Question: I've got this little notifications JPanel: The idea being you can scroll through the notifications, each notification has its own white box.

The green border is the JPanel wrapped in a JScrollPane, the orange border boxes are JTextAreas wrapped in JScrollPanes. I'm trying to loop through the code below and create each box the right size, but the boxes are expanding like in the image even with a horizontal glue (I'm using boxLayout on the JPanel (green box)).
The code:
'''
for (int i = 1; i <= notifications.size(); i++)
{
ArrayList s = notifications.get(i); // Gets the text data
Dashboard.notificationsArea.add(new JScrollPane(new JTextArea((s.get(1).toString() + "
" + s.get(0).toString())))); // Creates the white boxes
Dashboard.notificationsArea.add(Box.createVerticalStrut(5));
s.clear();
}
Dashboard.notificationsArea.add(Box.createVerticalGlue()); // Adds glue to fill up space (not working?)
for (int ii = 0; ii < Dashboard.notificationsArea.getComponents().length; ii++)
{
if (Dashboard.notificationsArea.getComponent(ii) instanceof JScrollPane)
{ // Style white box
((JScrollPane)Dashboard.notificationsArea.getComponent(ii)).setBorder(BorderFactory.createMatteBorder(1, 1, 1, 1, Settings.SITE_ORANGE));
((JTextArea) ((JScrollPane)Dashboard.notificationsArea.getComponent(ii)).getViewport().getView()).setLineWrap(true);
((JTextArea) ((JScrollPane)Dashboard.notificationsArea.getComponent(ii)).getViewport().getView()).setEditable(false);
((JTextArea) ((JScrollPane)Dashboard.notificationsArea.getComponent(ii)).getViewport().getView()).setWrapStyleWord(true);
}
}
Dashboard.notificationsArea.revalidate();
}
'''
How can I make the white boxes snap to the correct size?
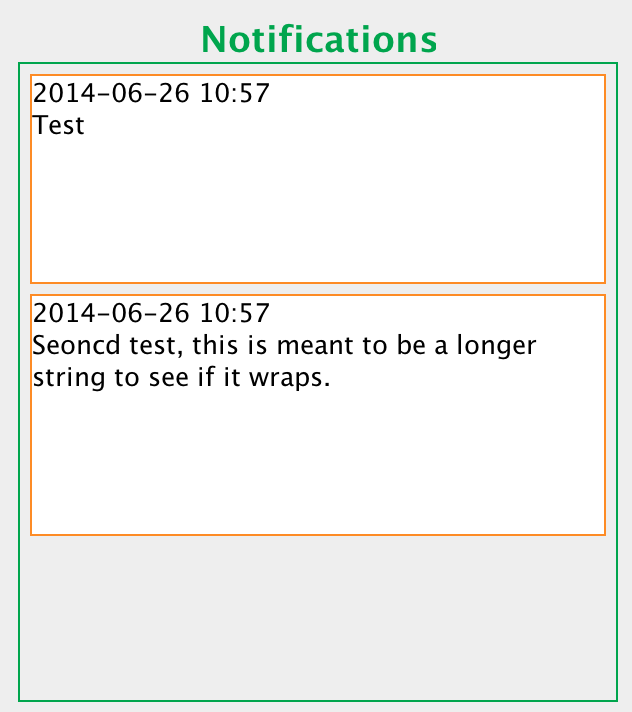
Answer: As shown in this complete <URL>.